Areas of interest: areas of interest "the ruler's way"
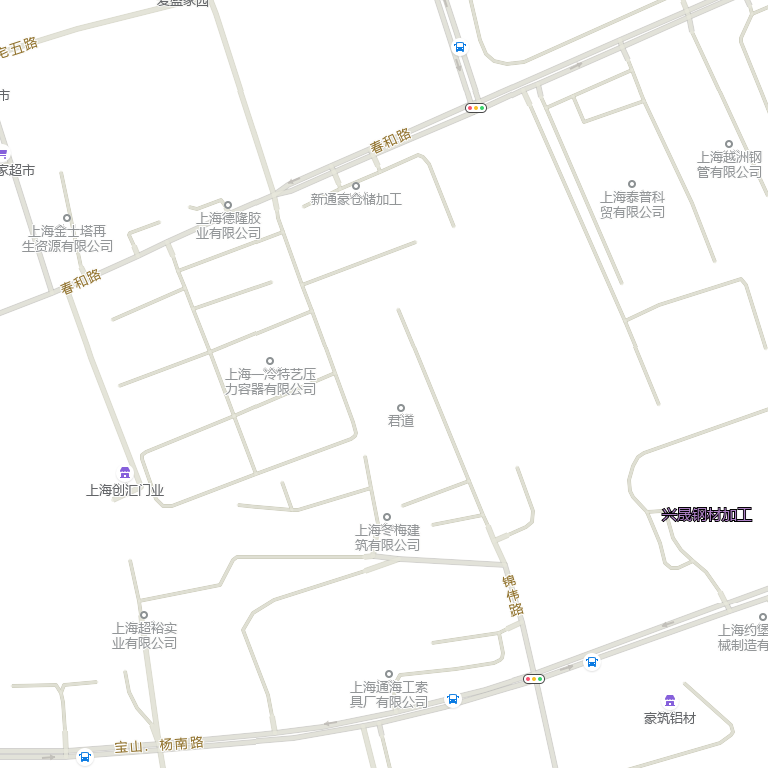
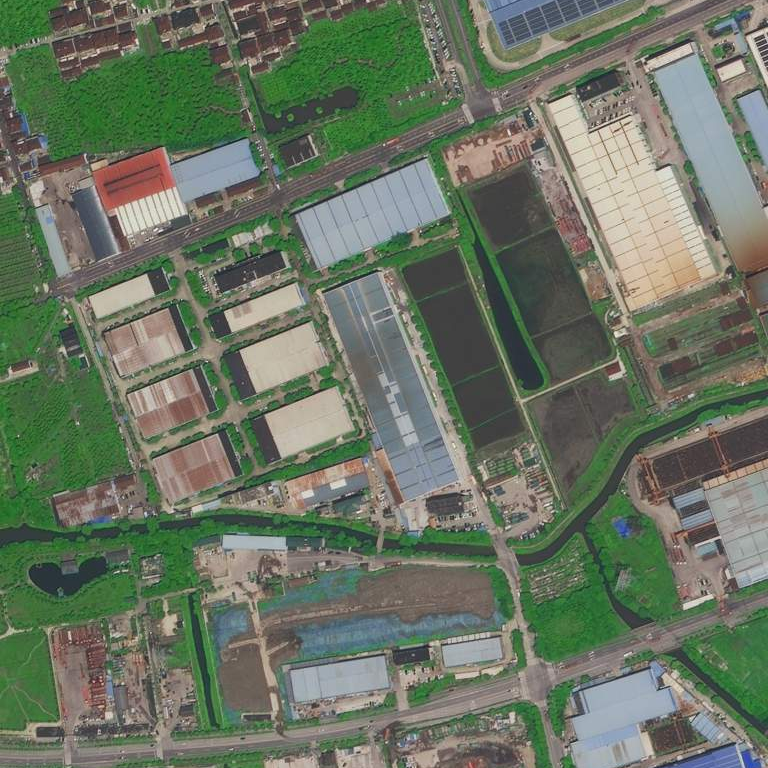